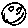
Label: smiley face